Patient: sex F, age 36
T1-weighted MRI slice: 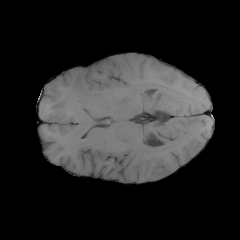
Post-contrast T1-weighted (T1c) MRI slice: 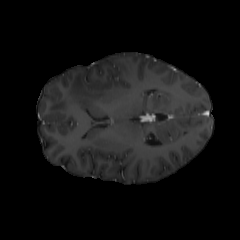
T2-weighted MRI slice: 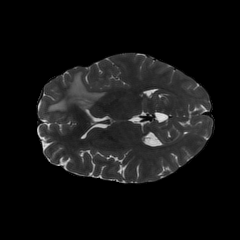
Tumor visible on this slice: yes
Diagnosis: Glioblastoma, IDH-wildtype
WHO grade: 4